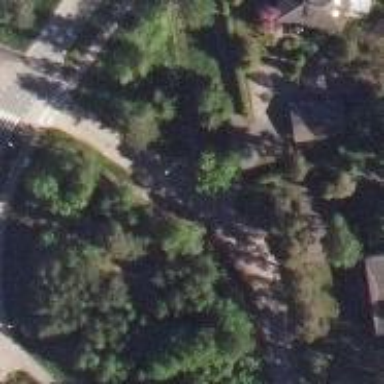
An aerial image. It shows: Driveway.